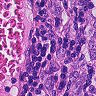
Metastatic tissue present: yes